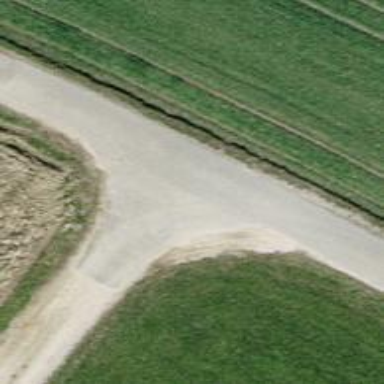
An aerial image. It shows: Unclassified road with asphalt surface.